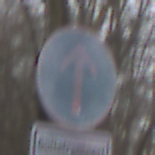
Verkehrszeichen: VorgeschriebeneFahrtrichtungGeradeaus
Zusatzzeichen unten: BesondereFahrzeugeUndTransportgueter12
Umgebung: Outdoor, Nature
Tageszeit: MorningAfternoon
Wetter: Overcast
Licht: Natural
Jahreszeit: Autumn
Kontrast: LowContrast